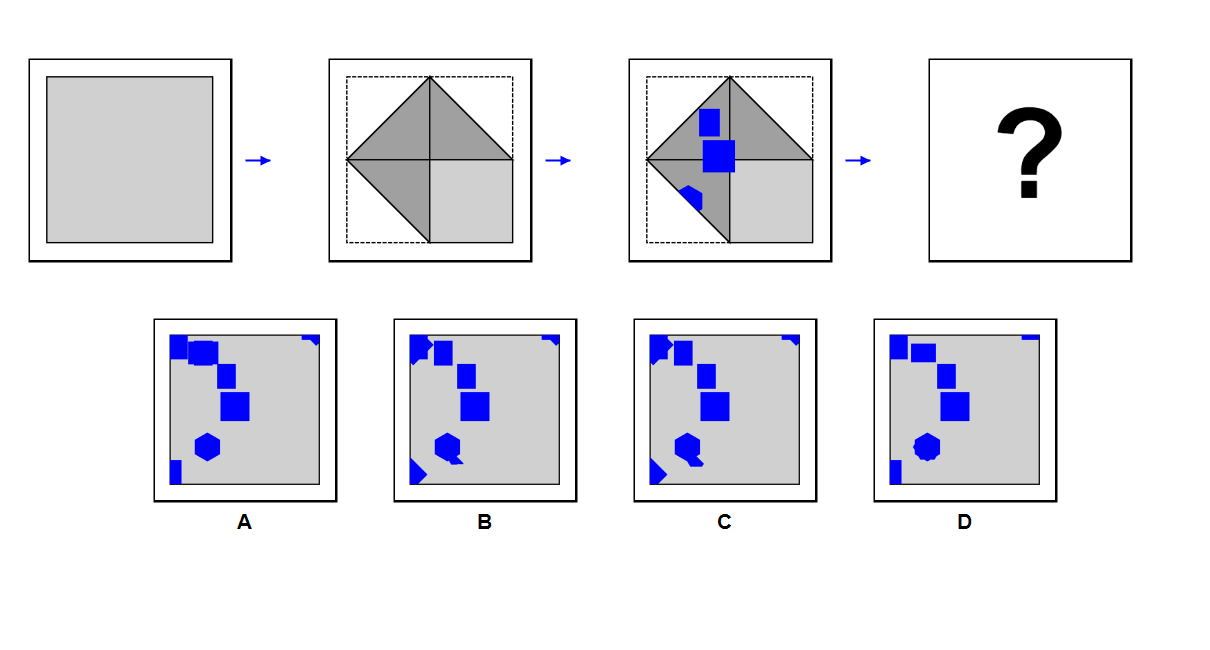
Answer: D